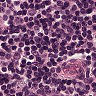
Metastatic tissue present: yes